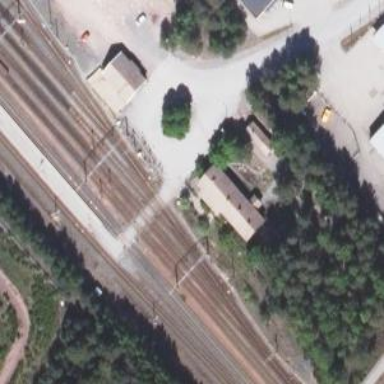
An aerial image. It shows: Railway crossing with lights.